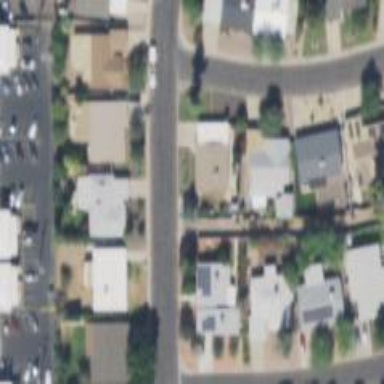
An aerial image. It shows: Alleyway designated as service road.